Interaction volume radius: 10 \u00c5
Interaction volume height: 20 \u00c5
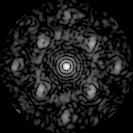
Disorder parameter: 0.5461